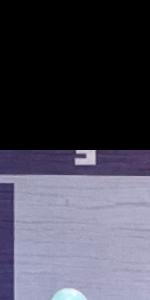
Label: Empty